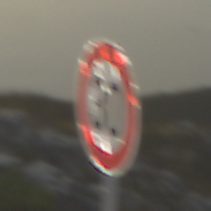
Verkehrszeichen: Geschwindigkeit30
Umgebung: Outdoor, Nature
Tageszeit: SunriseSunset
Wetter: PartlyCloudy
Licht: Natural
Jahreszeit: Summer
Kontrast: HighContrast